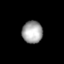
Tissue: lung
Cell type: Endothelial cells
Senescence score: 0.668
Nuclear area (px): 446
Mean DAPI intensity: 164.695